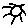
Label: sun